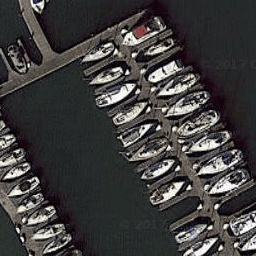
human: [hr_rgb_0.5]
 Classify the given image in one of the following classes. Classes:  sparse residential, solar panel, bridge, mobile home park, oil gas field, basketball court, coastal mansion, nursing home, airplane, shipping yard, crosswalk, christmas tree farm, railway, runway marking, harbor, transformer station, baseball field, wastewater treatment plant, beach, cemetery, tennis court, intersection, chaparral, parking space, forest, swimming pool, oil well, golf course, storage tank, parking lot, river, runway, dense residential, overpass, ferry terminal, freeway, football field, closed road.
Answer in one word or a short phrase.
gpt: harbor